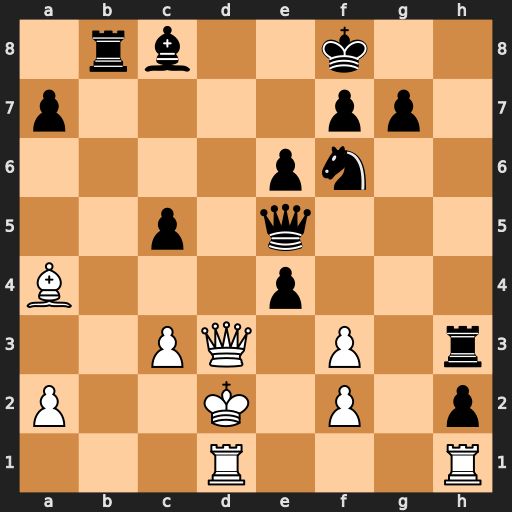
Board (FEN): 1rb2k2/p4pp1/4pn2/2p1q3/B3p3/2PQ1P1r/P2K1P1p/3R3R
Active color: w
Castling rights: -
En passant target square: -
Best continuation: Qd8+ Ne8 Qxe8#